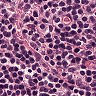
Metastatic tissue present: no